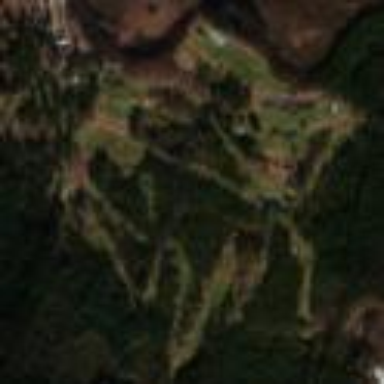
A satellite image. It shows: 18-hole golf course categorized under leisure land.